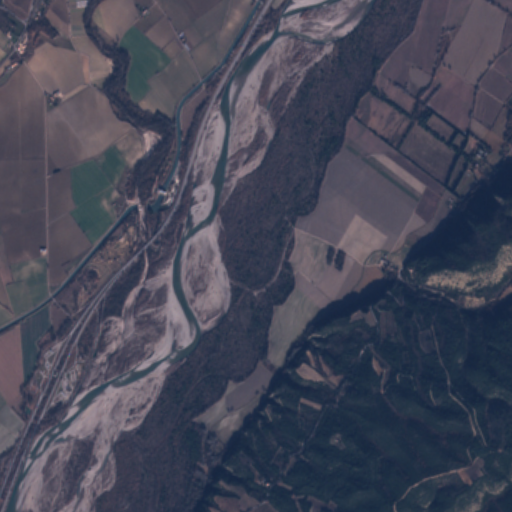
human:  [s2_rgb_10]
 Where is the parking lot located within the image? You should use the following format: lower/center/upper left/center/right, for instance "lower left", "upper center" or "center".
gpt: The parking lot is located in the lower left of the image.
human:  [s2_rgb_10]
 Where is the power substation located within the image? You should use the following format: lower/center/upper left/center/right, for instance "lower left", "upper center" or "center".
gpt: The power substation is located in the center left of the image.
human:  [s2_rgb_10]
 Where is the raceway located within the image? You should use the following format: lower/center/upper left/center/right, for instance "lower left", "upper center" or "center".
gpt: The raceway is located in the center left of the image.
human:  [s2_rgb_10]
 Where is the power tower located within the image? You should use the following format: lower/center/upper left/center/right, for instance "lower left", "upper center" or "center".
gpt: There is no power tower in the image.